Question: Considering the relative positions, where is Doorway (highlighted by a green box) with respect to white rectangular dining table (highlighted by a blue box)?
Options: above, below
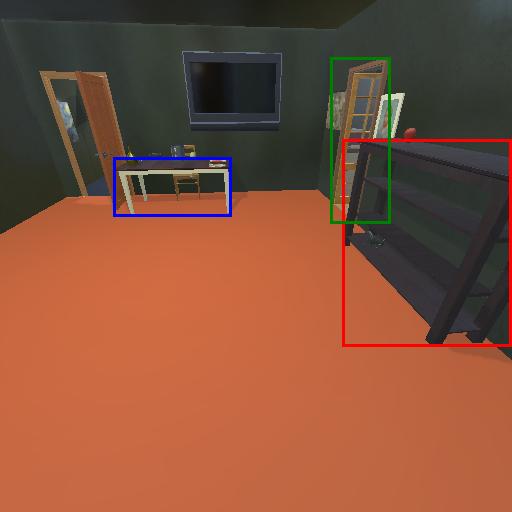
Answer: above